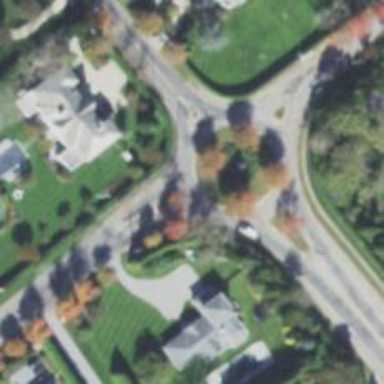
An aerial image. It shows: Tertiary road that leads to roundabout.